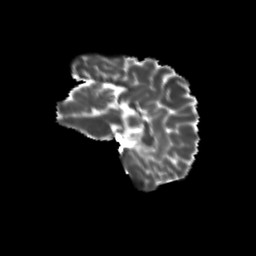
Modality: T2w
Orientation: sagittal
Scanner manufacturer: siemens
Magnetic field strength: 3 T
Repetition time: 9.2 s
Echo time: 0.084 s